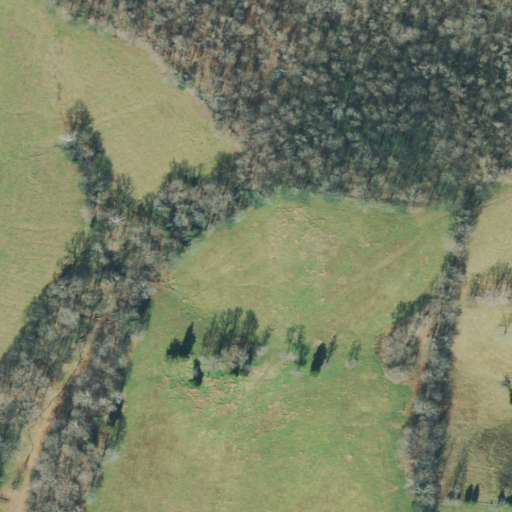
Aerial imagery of mountain in Tennessee named Adams Hill containing pasture and deciduous forest